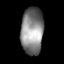
Tissue: prostate
Cell type: Endothelial cells
Senescence score: 0.6844
Nuclear area (px): 1030
Mean DAPI intensity: 133.655